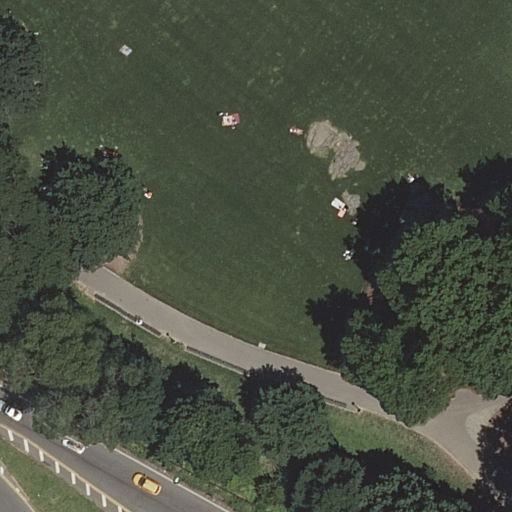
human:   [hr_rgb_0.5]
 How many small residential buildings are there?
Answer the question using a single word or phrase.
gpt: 0

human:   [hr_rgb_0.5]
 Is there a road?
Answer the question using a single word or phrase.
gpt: yes

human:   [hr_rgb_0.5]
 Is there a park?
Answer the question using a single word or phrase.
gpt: yes

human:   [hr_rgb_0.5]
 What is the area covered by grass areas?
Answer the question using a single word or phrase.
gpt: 6698m2

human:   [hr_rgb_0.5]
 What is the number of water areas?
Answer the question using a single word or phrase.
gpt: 0

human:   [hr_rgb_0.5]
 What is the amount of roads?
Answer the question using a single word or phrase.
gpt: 4

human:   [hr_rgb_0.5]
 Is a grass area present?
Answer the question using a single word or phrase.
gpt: yes

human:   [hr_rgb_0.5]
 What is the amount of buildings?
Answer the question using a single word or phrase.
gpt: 0

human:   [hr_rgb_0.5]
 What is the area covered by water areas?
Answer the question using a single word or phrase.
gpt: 0m2

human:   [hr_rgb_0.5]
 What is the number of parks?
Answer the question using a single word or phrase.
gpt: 1

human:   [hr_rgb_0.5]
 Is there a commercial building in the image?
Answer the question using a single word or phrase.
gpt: no

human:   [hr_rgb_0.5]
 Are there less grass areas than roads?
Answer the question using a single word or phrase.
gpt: yes

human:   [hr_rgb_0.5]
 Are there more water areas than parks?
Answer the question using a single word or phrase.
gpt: no

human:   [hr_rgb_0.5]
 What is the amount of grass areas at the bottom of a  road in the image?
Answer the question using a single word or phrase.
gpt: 0

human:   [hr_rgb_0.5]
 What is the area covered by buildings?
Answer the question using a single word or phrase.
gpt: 0m2

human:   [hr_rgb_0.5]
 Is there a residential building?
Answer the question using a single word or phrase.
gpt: no

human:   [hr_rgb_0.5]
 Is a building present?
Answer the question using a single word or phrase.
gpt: no

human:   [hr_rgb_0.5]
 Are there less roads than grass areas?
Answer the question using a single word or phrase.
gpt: no

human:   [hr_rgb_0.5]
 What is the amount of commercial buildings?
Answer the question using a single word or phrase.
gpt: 0

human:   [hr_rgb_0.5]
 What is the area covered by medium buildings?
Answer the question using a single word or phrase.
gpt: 0m2

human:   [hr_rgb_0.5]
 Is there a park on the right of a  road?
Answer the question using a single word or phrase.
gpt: no

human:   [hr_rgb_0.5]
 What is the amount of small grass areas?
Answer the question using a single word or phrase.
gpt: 0

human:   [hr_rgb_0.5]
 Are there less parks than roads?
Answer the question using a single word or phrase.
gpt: yes

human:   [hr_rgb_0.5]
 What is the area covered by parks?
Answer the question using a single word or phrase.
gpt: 10631m2

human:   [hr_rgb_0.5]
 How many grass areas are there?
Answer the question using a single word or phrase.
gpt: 1

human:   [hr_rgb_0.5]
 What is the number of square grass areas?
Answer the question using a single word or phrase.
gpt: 0

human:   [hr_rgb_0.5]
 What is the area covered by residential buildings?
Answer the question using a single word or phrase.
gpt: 0m2

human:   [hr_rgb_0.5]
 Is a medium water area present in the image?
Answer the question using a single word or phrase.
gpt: no

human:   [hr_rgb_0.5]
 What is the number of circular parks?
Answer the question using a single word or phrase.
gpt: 0

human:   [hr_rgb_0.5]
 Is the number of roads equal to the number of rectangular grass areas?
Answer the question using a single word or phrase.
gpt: no

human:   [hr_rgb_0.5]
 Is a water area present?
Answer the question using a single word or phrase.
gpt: no

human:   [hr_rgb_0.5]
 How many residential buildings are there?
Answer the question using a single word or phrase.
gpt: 0

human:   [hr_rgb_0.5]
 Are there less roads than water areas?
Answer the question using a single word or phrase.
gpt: no

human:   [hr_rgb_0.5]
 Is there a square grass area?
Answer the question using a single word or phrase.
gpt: no

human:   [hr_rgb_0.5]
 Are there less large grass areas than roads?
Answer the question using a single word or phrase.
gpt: yes

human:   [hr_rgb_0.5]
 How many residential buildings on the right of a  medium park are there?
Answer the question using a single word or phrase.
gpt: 0

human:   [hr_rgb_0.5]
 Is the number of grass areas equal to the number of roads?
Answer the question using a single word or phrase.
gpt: no

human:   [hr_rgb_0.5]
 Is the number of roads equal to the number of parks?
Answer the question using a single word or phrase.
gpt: no

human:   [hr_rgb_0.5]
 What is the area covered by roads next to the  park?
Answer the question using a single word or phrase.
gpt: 0m2

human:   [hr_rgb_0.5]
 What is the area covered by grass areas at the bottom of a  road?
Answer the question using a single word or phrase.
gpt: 0m2

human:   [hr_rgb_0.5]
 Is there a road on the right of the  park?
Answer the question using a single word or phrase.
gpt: yes

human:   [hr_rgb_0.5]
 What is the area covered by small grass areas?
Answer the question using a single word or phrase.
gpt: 0m2

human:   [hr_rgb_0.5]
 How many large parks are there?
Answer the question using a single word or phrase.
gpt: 1

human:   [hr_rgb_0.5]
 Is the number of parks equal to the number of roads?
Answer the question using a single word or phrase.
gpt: no

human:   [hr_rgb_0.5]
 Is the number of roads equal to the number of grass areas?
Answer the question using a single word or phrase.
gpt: no

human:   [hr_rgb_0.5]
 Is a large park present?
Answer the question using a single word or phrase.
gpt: yes

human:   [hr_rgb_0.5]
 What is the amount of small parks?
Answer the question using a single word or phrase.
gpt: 0

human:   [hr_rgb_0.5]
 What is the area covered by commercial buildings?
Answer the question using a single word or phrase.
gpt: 0m2

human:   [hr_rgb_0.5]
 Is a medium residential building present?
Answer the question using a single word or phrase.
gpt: no

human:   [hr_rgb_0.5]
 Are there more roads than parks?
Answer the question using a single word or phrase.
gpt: yes

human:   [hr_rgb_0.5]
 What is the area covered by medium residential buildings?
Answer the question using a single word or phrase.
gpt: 0m2

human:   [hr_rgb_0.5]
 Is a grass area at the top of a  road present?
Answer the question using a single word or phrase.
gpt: yes

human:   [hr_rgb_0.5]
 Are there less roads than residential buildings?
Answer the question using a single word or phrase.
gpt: no

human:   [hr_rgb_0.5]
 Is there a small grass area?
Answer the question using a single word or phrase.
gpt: no

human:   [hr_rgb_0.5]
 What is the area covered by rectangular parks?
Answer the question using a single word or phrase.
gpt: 10631m2

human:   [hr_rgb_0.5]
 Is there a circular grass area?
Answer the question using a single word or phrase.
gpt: no

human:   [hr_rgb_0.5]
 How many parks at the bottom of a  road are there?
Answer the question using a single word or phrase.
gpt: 0

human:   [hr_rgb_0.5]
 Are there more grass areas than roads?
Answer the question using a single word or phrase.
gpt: no

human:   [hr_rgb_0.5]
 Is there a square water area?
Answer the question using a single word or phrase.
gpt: no

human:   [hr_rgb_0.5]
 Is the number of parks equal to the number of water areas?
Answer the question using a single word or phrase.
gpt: no

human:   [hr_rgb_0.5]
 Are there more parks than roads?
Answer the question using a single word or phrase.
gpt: no

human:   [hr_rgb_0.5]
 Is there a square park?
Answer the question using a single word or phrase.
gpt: no

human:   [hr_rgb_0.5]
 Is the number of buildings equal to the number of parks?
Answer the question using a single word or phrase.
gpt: no

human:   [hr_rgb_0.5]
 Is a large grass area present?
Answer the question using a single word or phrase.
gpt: yes